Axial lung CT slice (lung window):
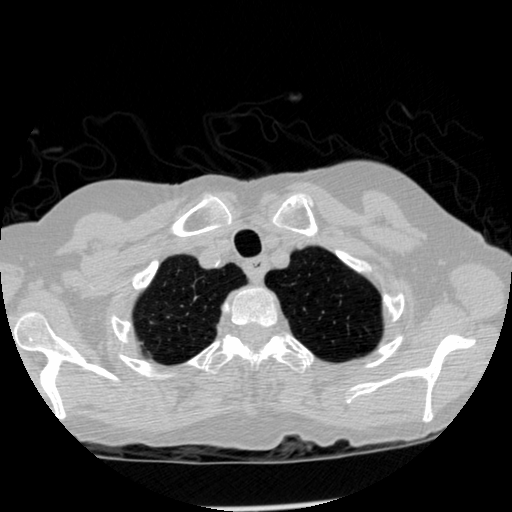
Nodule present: no